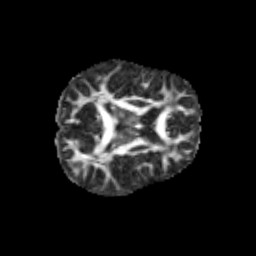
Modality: FA
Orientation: axial
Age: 9
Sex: male
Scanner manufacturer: siemens
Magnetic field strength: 3 T
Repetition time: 3.8 s
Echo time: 0.07 s